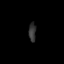
Tissue: prostate
Cell type: Fibroblasts
Senescence score: 0.6878
Nuclear area (px): 135
Mean DAPI intensity: 51.281